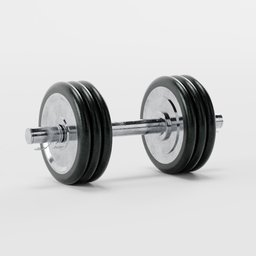
Label: tools